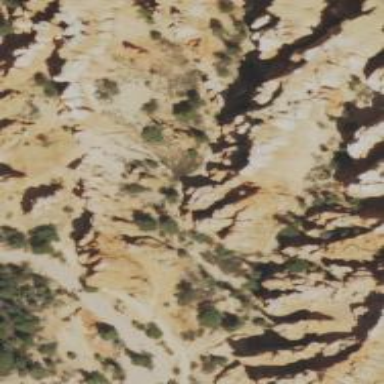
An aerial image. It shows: Natural ridge.